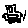
Label: car